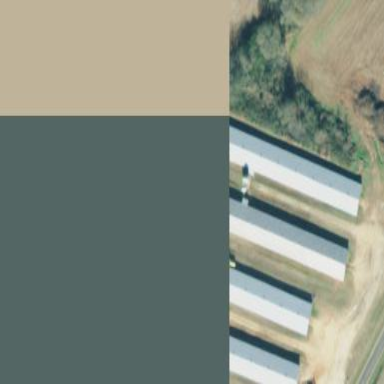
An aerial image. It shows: Poultry house.